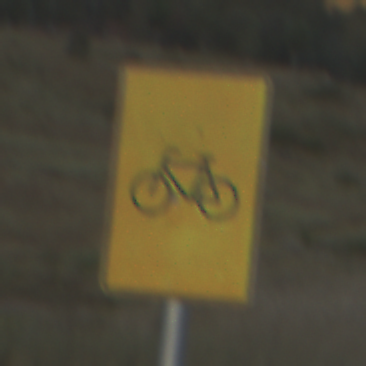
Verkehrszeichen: RadverkehrOhnePfeilsymbol
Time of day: SunriseSunset
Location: Outdoor (RoadRail)
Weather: PartlyCloudy
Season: NotSpecified
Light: Natural